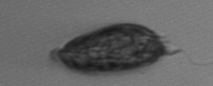
Label: Prorocentrum_micans